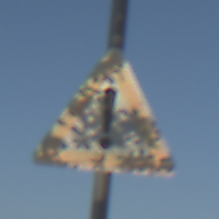
Verkehrszeichen: Gefahrenstelle
Umgebung: Outdoor, Urban
Tageszeit: MorningAfternoon
Wetter: Clear
Licht: Natural
Jahreszeit: NotSpecified
Kontrast: HighContrast